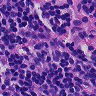
Metastatic tissue present: no